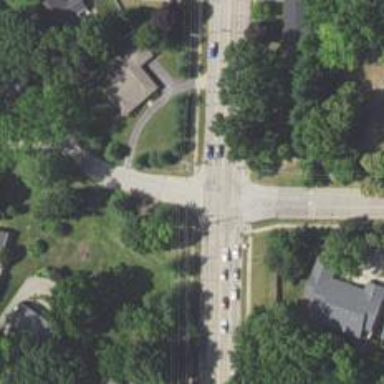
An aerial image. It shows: Crossing on the road with line markings.